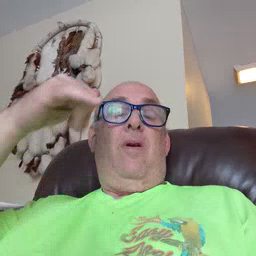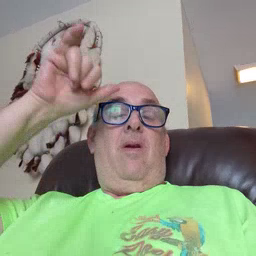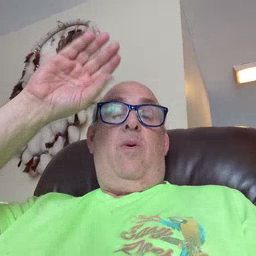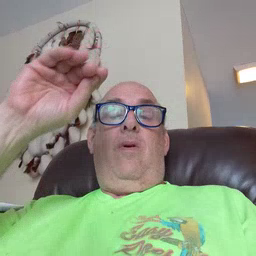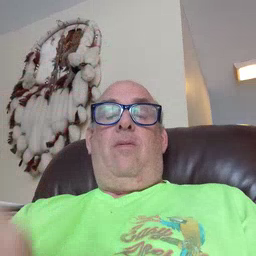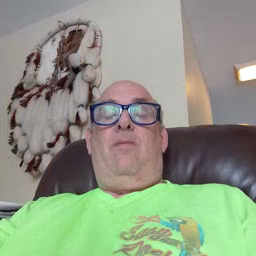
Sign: cowboy